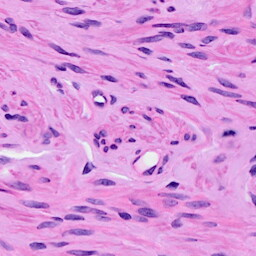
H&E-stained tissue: Ovarian